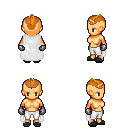
a pixel art fantasy rpg character, female body template, human, tanned skin, white cape, white pants, dark blonde short mohawk hairstyle, bronze tiara, metal gloves, gray slippers, four views (front, back, left, right), 2x2 character sprite sheet, small pixel art, hard edges, no anti-aliasing